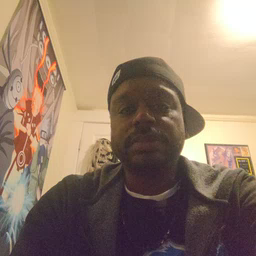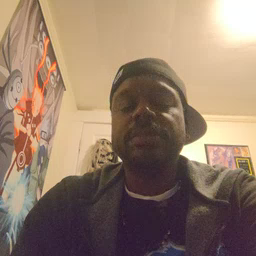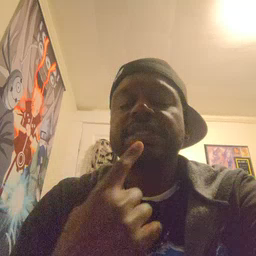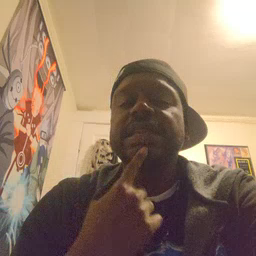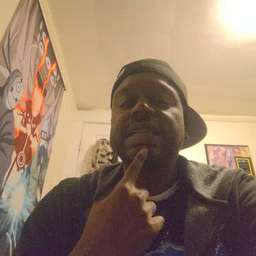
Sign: say